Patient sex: M
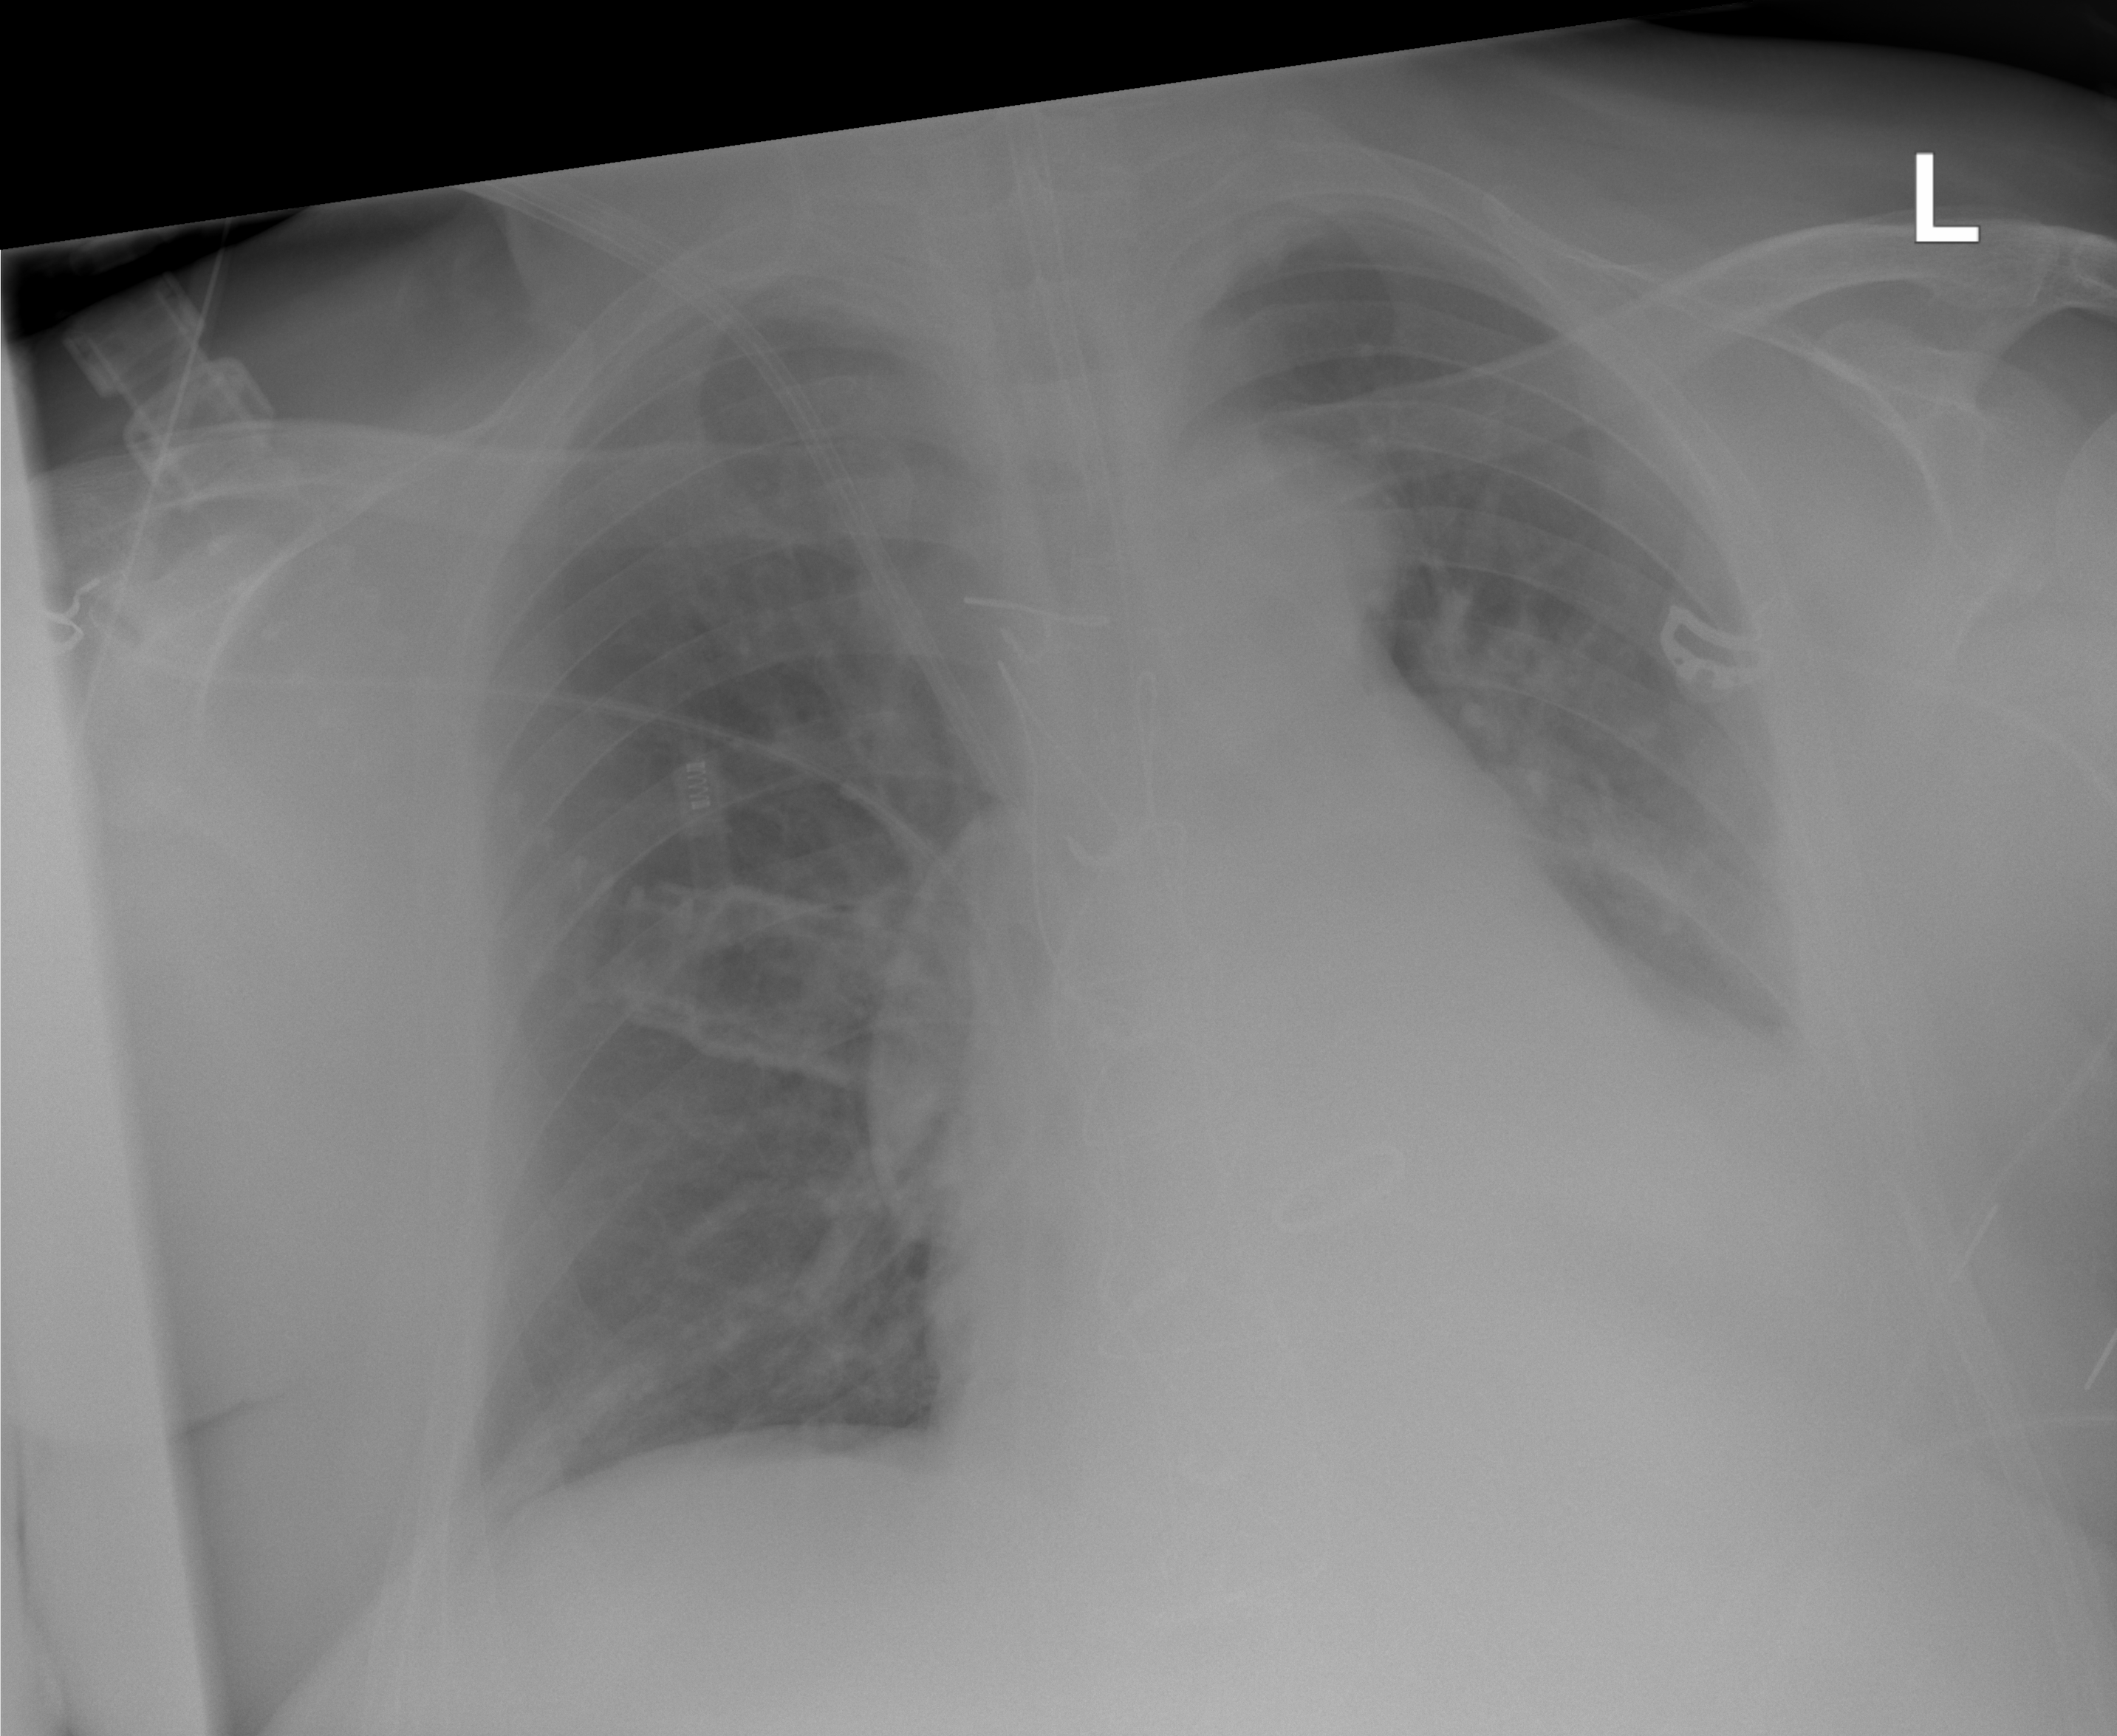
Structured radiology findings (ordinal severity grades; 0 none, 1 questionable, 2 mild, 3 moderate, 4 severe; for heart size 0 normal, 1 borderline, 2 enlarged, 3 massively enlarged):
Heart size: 2
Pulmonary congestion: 1
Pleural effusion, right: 0
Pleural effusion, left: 2
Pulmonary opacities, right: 0
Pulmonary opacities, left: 0
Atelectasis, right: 0
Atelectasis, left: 2